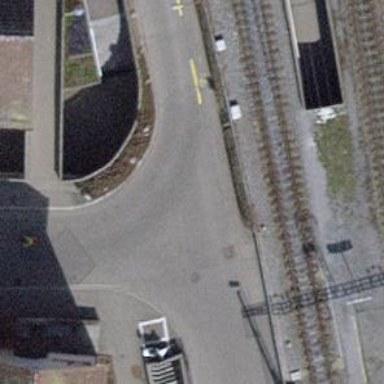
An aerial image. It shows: Footway with asphalt surface passing through tunnel.